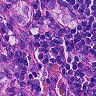
Metastatic tissue present: yes